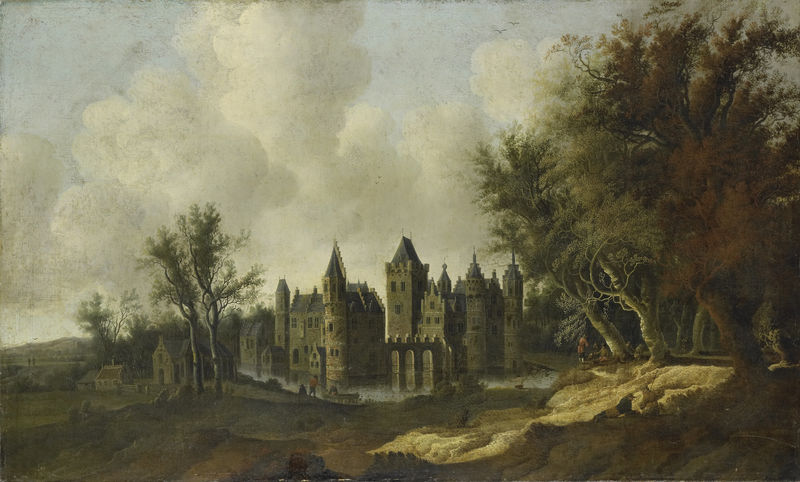
Titel: Kasteel Egmond.
Künstler: G.W. Berckhout
Standort: Amsterdam
Institution: Rijksmuseum
Schlagwörter: baum, gemälde, himmel, mann, schatten, wasser, wolken, bäume, landschaft, menschen, stadt, braun, frankreich, licht, dach, haus, schloss, malerei, alt, barock, bild, holland, häuser, stamm, vögel, sonne, england, wald, turm, deutschland, düster, berge, dächer, farbe, turner, zinnen, burg, festung, wanderer, graben, bur, schottland, castle, wassergraben, zeitgeschichte, 18. jh., staemme